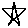
Label: star